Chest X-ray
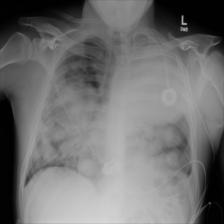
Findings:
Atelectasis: negative
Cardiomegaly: negative
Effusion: negative
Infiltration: negative
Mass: positive
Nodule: negative
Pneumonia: negative
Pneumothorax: negative
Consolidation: negative
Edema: negative
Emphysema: negative
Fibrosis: negative
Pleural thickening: negative
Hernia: negative